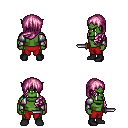
a pixel art fantasy rpg character, male body template, orc, green skin, steel arm armor, red pants, pink left-swept hairstyle, black shoes, dagger, four views (front, back, left, right), 2x2 character sprite sheet, small pixel art, hard edges, no anti-aliasing